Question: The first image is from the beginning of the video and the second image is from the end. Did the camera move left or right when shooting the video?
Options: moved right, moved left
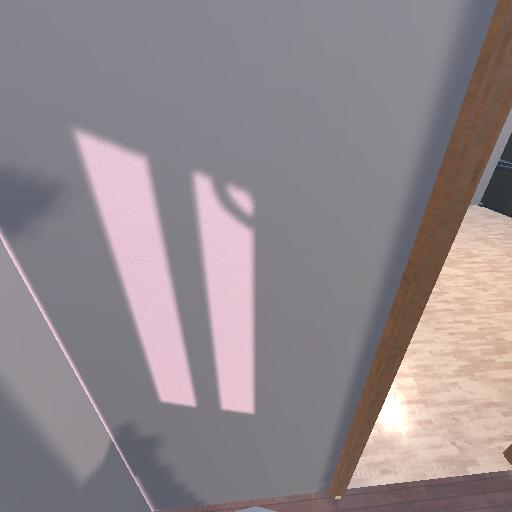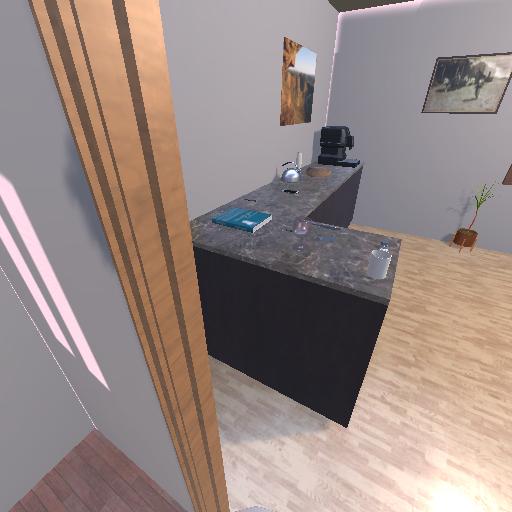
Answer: moved right